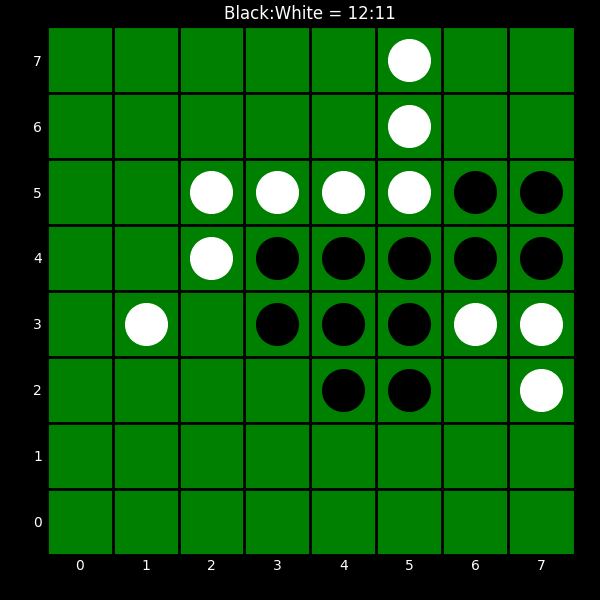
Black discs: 12
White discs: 11